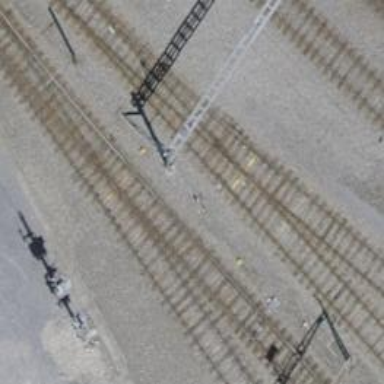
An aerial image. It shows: Railway siding with one electrified track and contact line for powering the train.